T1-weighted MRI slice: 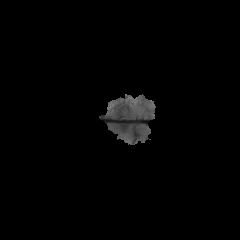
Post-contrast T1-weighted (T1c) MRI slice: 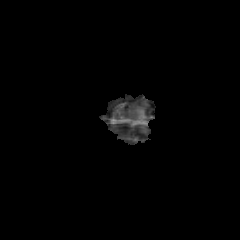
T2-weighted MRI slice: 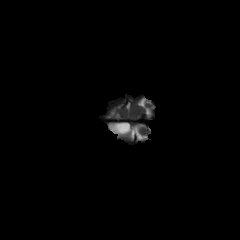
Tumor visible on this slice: no